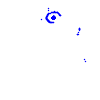
Particle: pion